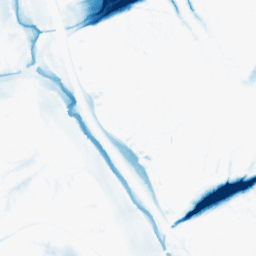
Category: morphological
Decomposition family: morphological
Decomposition parameters: operation: closing
size: 20
Upsampling method: regularized
Upsampling parameters: scale: 2
lambda_reg: 0.01
Upsampling scale: 2